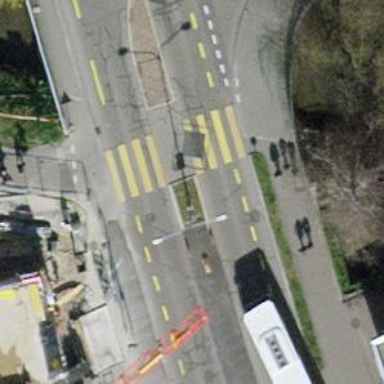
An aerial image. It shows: Uncontrolled crossing with pedestrian island.